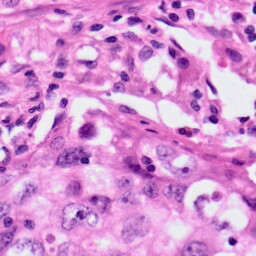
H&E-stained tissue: Lung